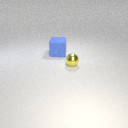
small yellow metal sphere in front of large blue rubber cube